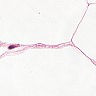
Metastatic tissue present: no